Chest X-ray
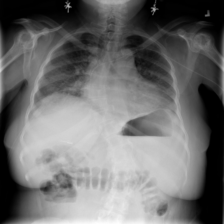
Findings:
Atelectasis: negative
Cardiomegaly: negative
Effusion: negative
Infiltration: negative
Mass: negative
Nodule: negative
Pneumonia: negative
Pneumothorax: negative
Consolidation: negative
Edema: negative
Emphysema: negative
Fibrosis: negative
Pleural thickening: negative
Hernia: negative